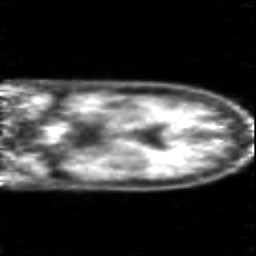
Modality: PET
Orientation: coronal
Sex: female
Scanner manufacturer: siemens